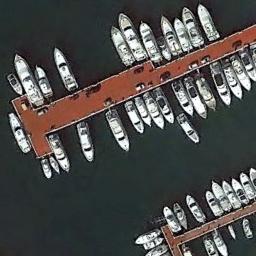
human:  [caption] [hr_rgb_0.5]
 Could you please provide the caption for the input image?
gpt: The harbor has lots of neatly docked boats and the color of the waters is dark green .

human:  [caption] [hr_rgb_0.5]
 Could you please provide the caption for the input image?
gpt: Many yachts are neatly arranged on the sea side of the harbor .

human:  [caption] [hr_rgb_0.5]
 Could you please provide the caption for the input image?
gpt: There are different sizes of ships in the harbor .

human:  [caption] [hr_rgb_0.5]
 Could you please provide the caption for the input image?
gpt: Many ships are in the harbor .

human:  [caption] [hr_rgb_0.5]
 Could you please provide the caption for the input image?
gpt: There are some white ships at the harbor .